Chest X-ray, AP view. Patient: 34 years old, sex M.
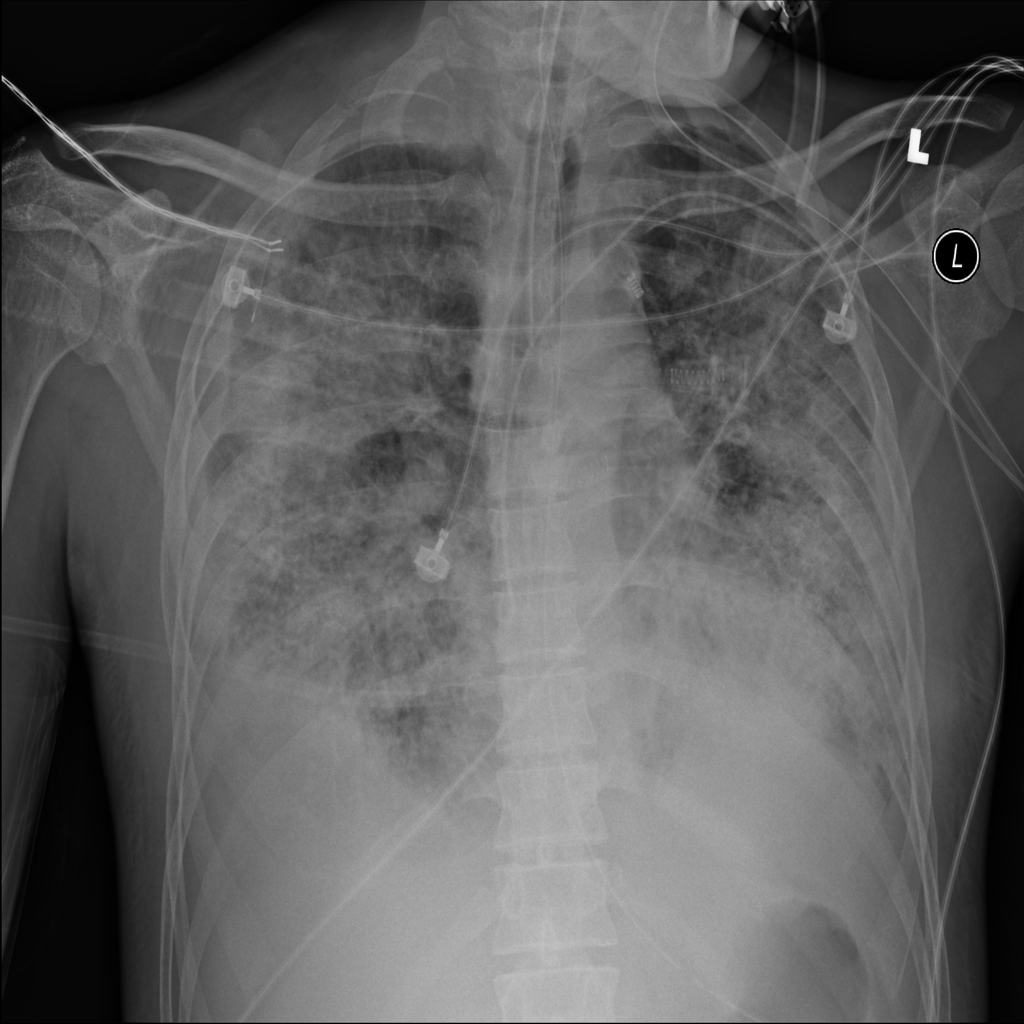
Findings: Infiltration